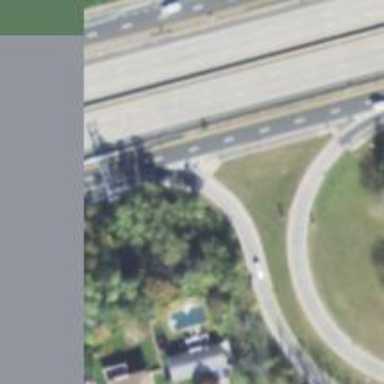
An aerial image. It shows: Motorway junction.